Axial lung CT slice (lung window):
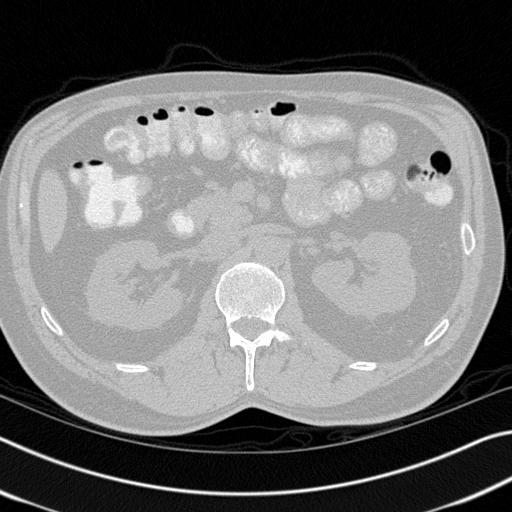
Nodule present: no